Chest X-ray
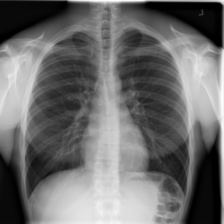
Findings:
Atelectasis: negative
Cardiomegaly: negative
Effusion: negative
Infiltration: negative
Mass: negative
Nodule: negative
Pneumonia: negative
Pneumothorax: negative
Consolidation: negative
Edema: negative
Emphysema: negative
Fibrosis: negative
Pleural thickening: negative
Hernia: negative